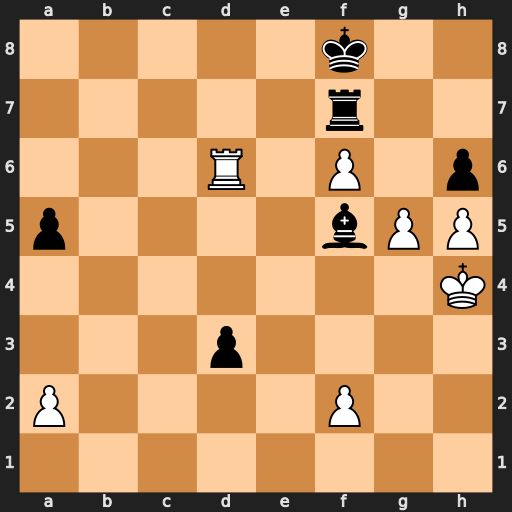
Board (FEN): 5k2/5r2/3R1P1p/p4bPP/7K/3p4/P4P2/8
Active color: w
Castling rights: -
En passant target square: -
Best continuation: Rd8#